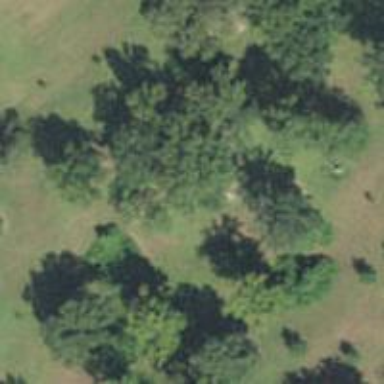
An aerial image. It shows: Disc golf tee area.